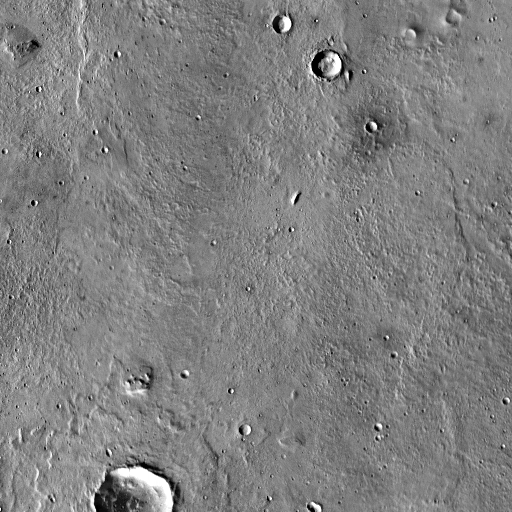
Crater classes present: Background, Other, Layered, Secondary